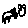
Label: cat